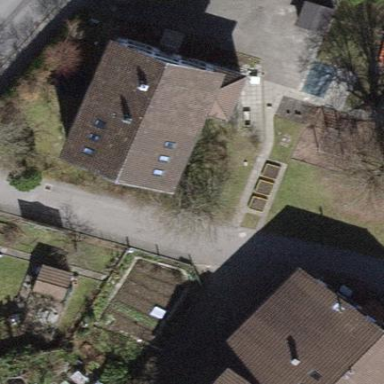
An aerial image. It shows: Kindergarten building.